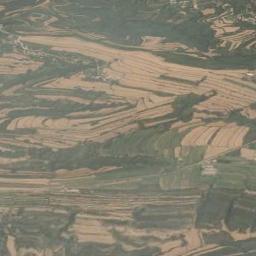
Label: terrace